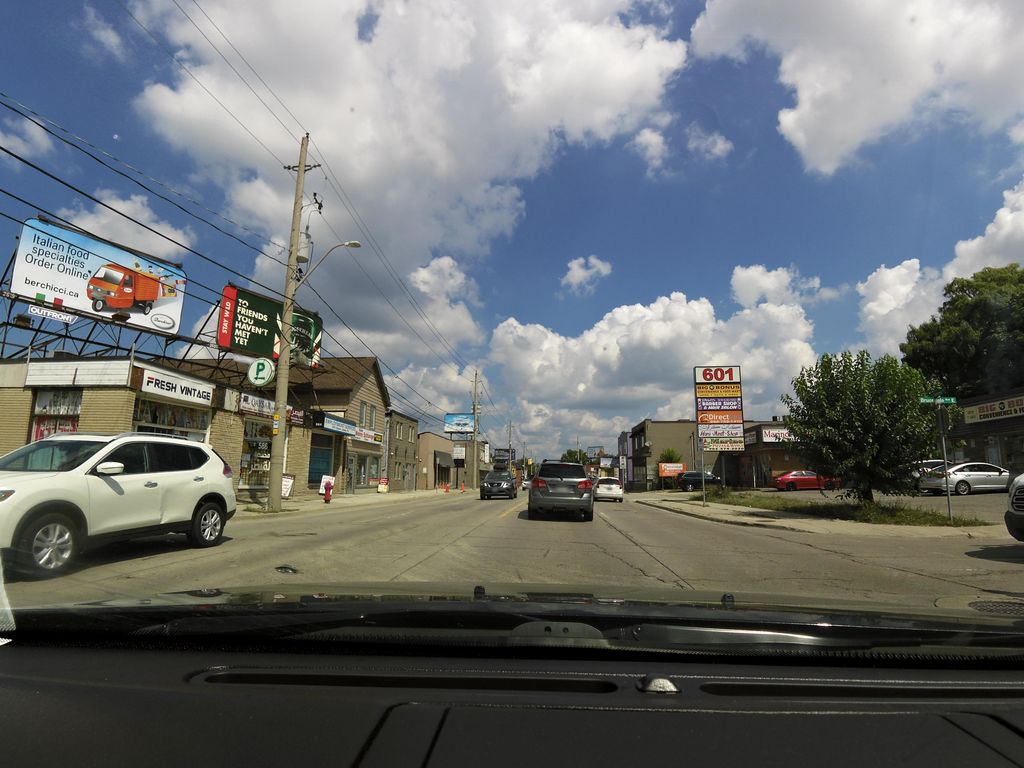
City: hamilton